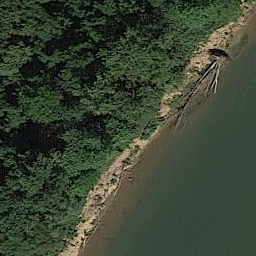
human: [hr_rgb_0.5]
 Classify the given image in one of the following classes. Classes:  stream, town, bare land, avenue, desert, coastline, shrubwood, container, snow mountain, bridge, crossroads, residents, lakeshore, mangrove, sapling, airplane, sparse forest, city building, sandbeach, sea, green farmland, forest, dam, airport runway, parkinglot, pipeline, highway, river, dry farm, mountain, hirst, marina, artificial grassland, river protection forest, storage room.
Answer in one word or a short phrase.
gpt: river protection forest